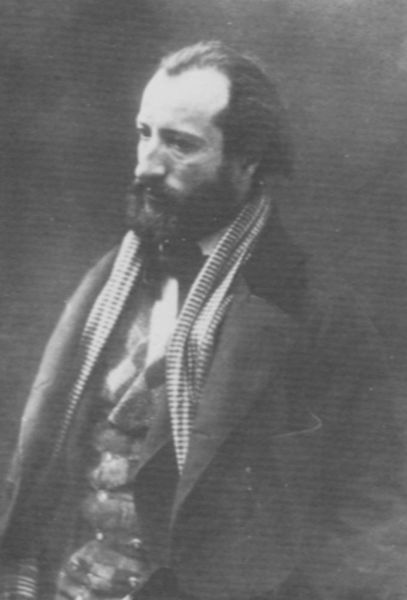
Titel: Alexandre-Louis Schanne (1823-1887), Dichter, Maler und Komponist
Künstler: Atelier Nadar
Institution: unbekannt
Schlagwörter: dunkel, mann, schatten, weiß, sitzen, frisur, grau, haar, kariert, licht, mund, nase, ohr, profil, schwarz, stirn, blick, schal, tuch, schleife, anzug, bart, hemd, jacke, wand, augen, gesicht, kragen, mensch, vollbart, bildnis, portrait, porträt, haare, mantel, augenbrauen, knopf, wangen, ernst, brauen, glatze, knöpfe, fliege, jackett, revers, weste, foto, fotografie, photographie, schwarz-weiss, seite, tasche, geheimratsecken, halbglatze, photo, wangenknochen, miene, stirne, portröt, doppelreihiggeknöfpt, wese